Question: I have a simple Windows Forms application with a 'tabControl'. I have 3 panels on the 'tabControl', each having 5 buttons. The text on first set of buttons is hard-coded, but the next set populates when you click one from the first group, and then the same thing happens again for the last group when you click one of the buttons from the second group. In the [Design] view I manually set the 'TextAlign' property of each button to 'MiddleCenter'. However, when I run the application the text on the middle set of buttons is never centered. It is always 'TopLeft' aligned. I've tried changing the font size and even explicitly setting the 'TextAlign' property every time I set button text programmatically, as follows:
'''
private void setButtons(List<string> labels, Button[] buttons)
{
for (int i = 0; i < buttons.Count(); i++)
{
if (i < labels.Count)
{
buttons[i].Text = labels.ElementAt(i);
buttons[i].TextAlign = System.Drawing.ContentAlignment.MiddleCenter;
buttons[i].Enabled = true;
}
else
{
buttons[i].Text = "";
buttons[i].Enabled = false;
}
}
}
'''
This image shows the result:

Does anyone have any ideas for what I'm missing?
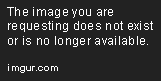
Answer: Trim text which you are assign to button. Also you can refer label by index, without calling 'ElementAt'
'''
private void setButtons(List<string> labels, Button[] buttons)
{
for (int i = 0; i < buttons.Count(); i++)
{
Button button = buttons[i];
if (i < labels.Count)
{
button.Text = labels[i].Trim(); // trim text here
// button.TextAlign = ContentAlignment.MiddleCenter;
button.Enabled = true;
}
else
{
button.Text = "";
button.Enabled = false;
}
}
}
'''